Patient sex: M
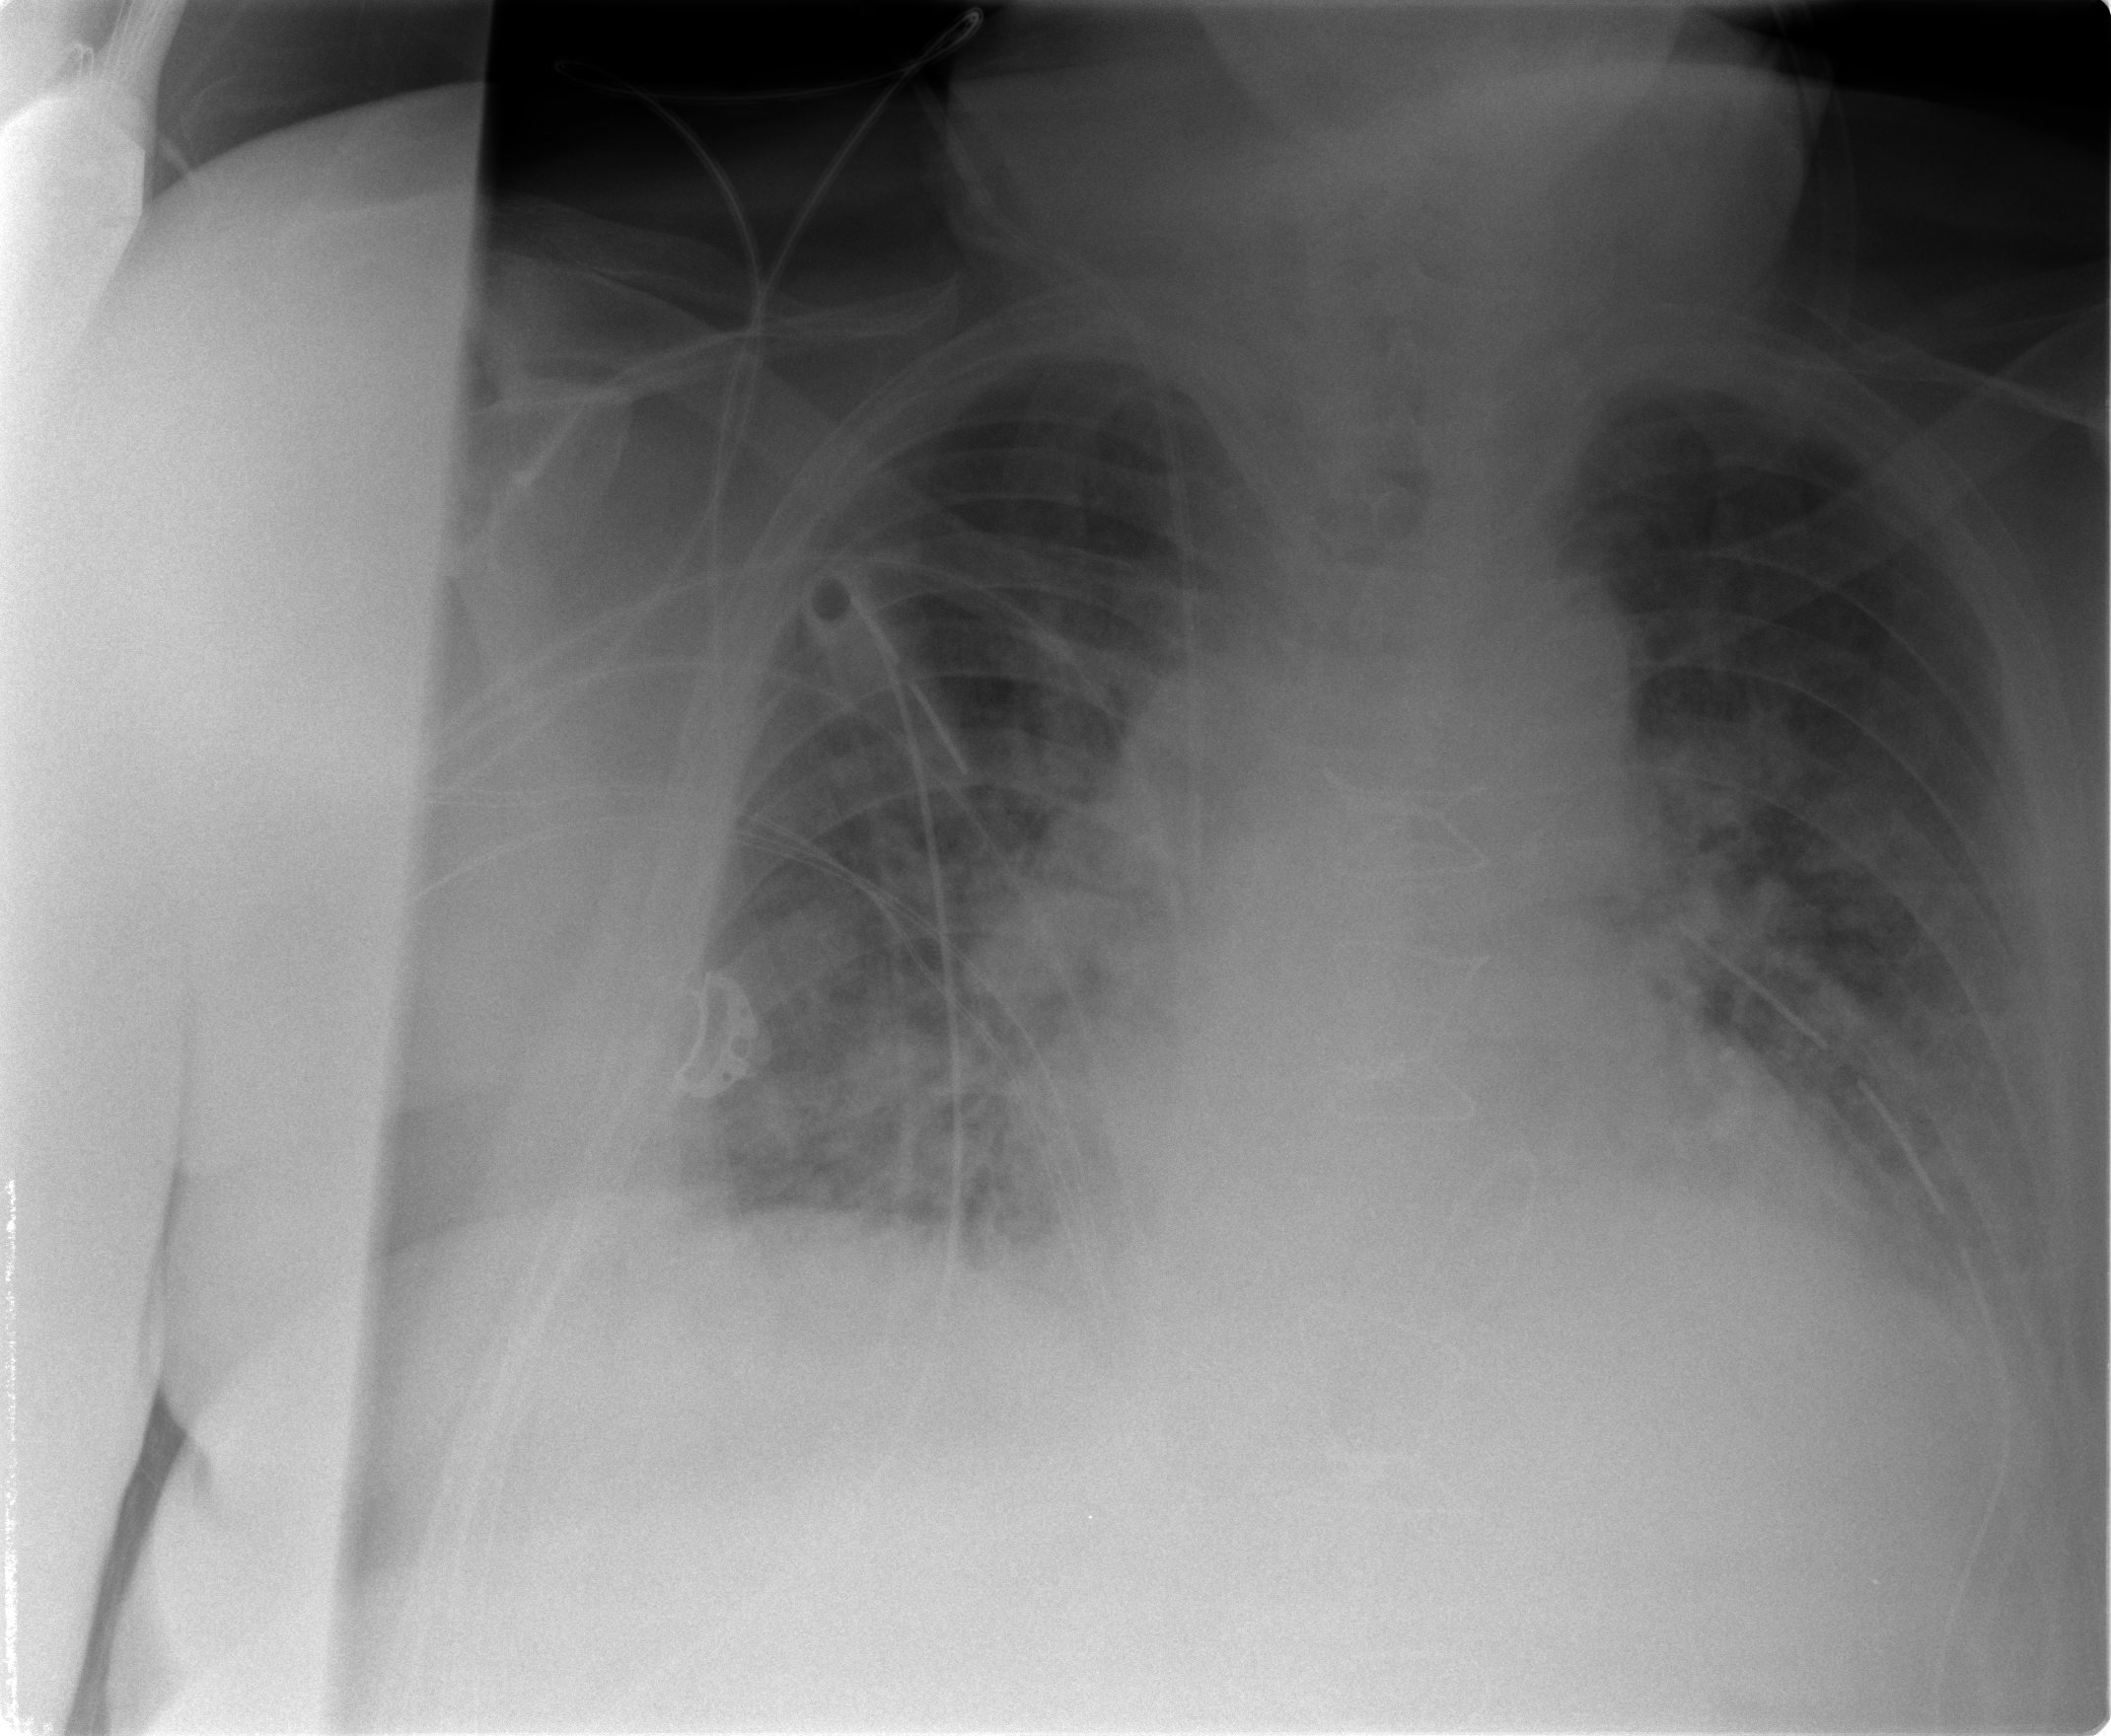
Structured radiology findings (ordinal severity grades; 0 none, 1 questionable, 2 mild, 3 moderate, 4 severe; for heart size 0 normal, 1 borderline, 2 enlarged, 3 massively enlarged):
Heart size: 2
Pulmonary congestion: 2
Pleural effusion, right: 0
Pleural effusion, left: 1
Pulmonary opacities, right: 2
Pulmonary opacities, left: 2
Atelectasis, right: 2
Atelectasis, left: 2